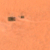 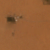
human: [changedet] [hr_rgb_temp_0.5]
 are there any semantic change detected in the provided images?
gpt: A construction was created in the desert on the right upper corner.